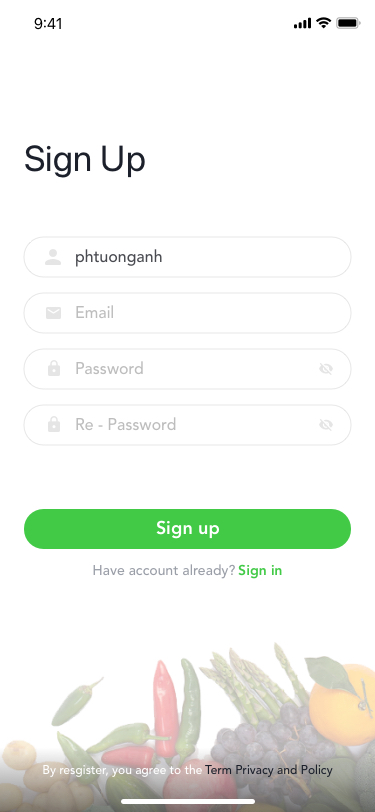
Text in this UI design:
Sign Up
phtuonganh
Email
Password
Re - Password
Have account already?
Sign in
By resgister, you agree to the
Term Privacy and Policy
Sign up